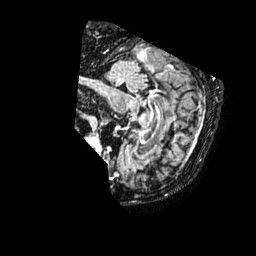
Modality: FLAIR
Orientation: sagittal
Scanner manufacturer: philips
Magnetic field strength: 1.5 T
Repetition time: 8 s
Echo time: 0.2884 s